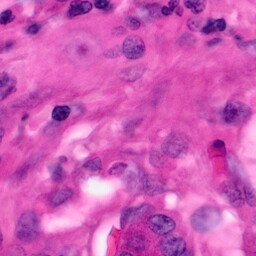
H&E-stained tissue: Pancreatic